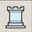
Piece: wR